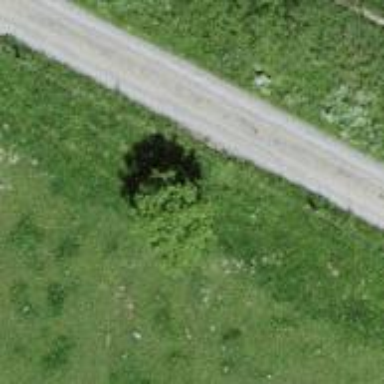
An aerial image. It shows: Single tag "natural: tree."